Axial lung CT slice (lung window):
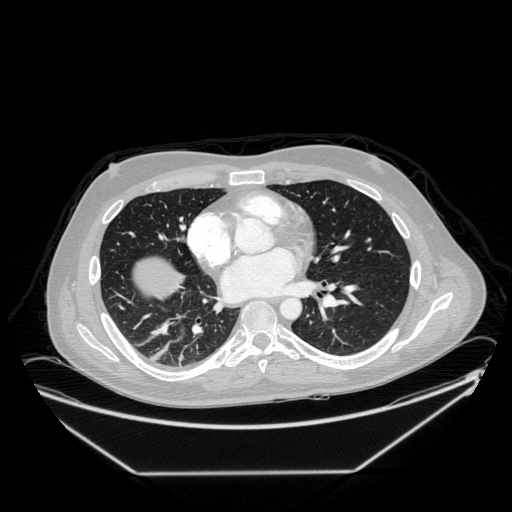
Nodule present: no